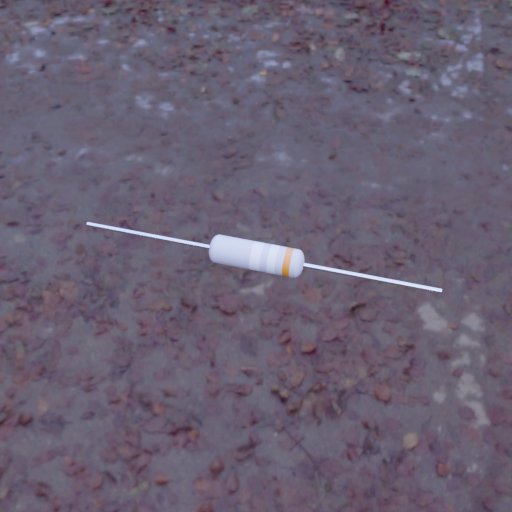
Resistor colour bands (in order): white, white, orange